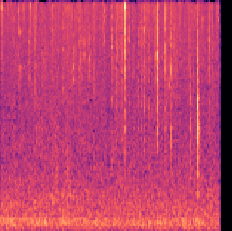
Sound class: Fire crackling